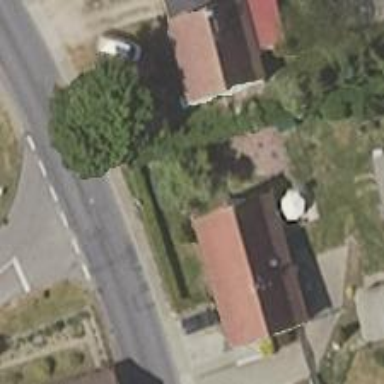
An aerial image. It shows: Simple and straightforward house.